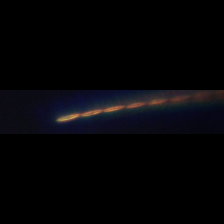
Taxon: Psuedo-nitzschia
Group: Diatoms